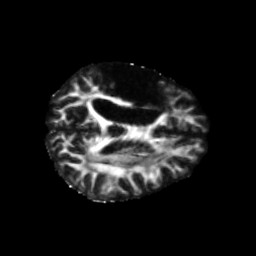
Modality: FA
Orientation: axial
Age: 56
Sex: female
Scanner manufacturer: siemens
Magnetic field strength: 3 T
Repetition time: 5.47 s
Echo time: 0.0854 s